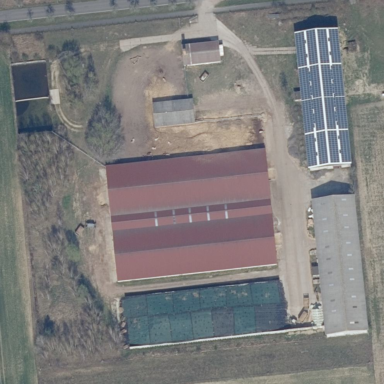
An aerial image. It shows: Farmyard area.